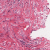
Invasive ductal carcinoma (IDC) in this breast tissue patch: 0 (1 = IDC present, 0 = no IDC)